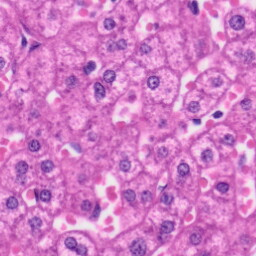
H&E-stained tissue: Liver